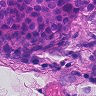
Metastatic tissue present: yes